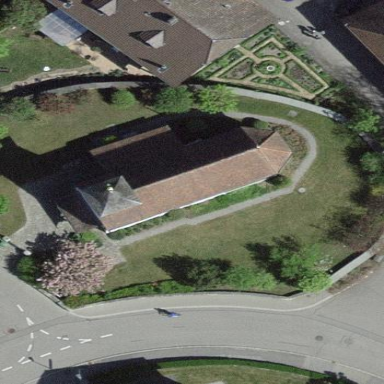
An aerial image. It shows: Church which is place of worship.